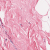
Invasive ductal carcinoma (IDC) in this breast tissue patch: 0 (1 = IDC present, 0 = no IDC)